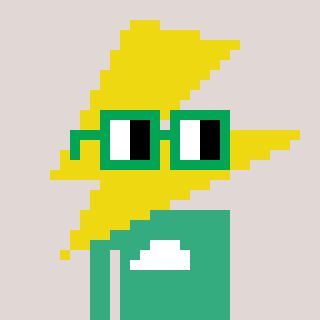
a pixel art character with square green glasses, a lightning bolt-shaped head and a teal-colored body on a warm background